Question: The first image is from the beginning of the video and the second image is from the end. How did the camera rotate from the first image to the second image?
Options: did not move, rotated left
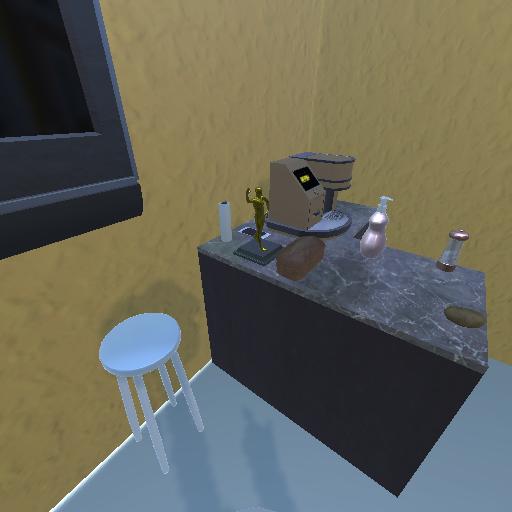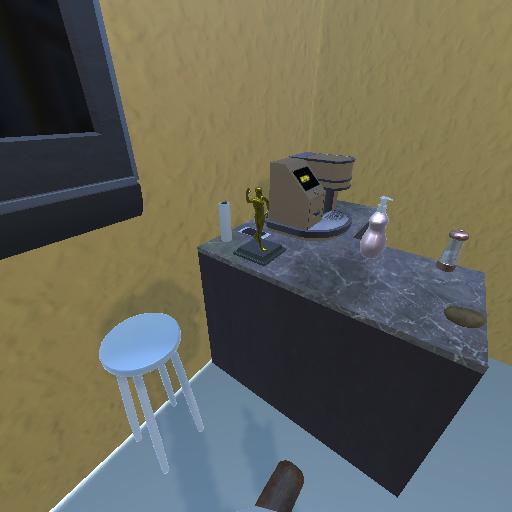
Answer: did not move